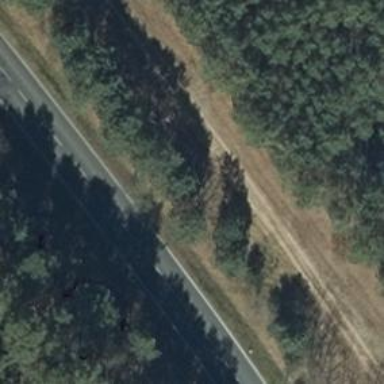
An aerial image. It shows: Row of deciduous broadleaved trees.